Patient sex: F
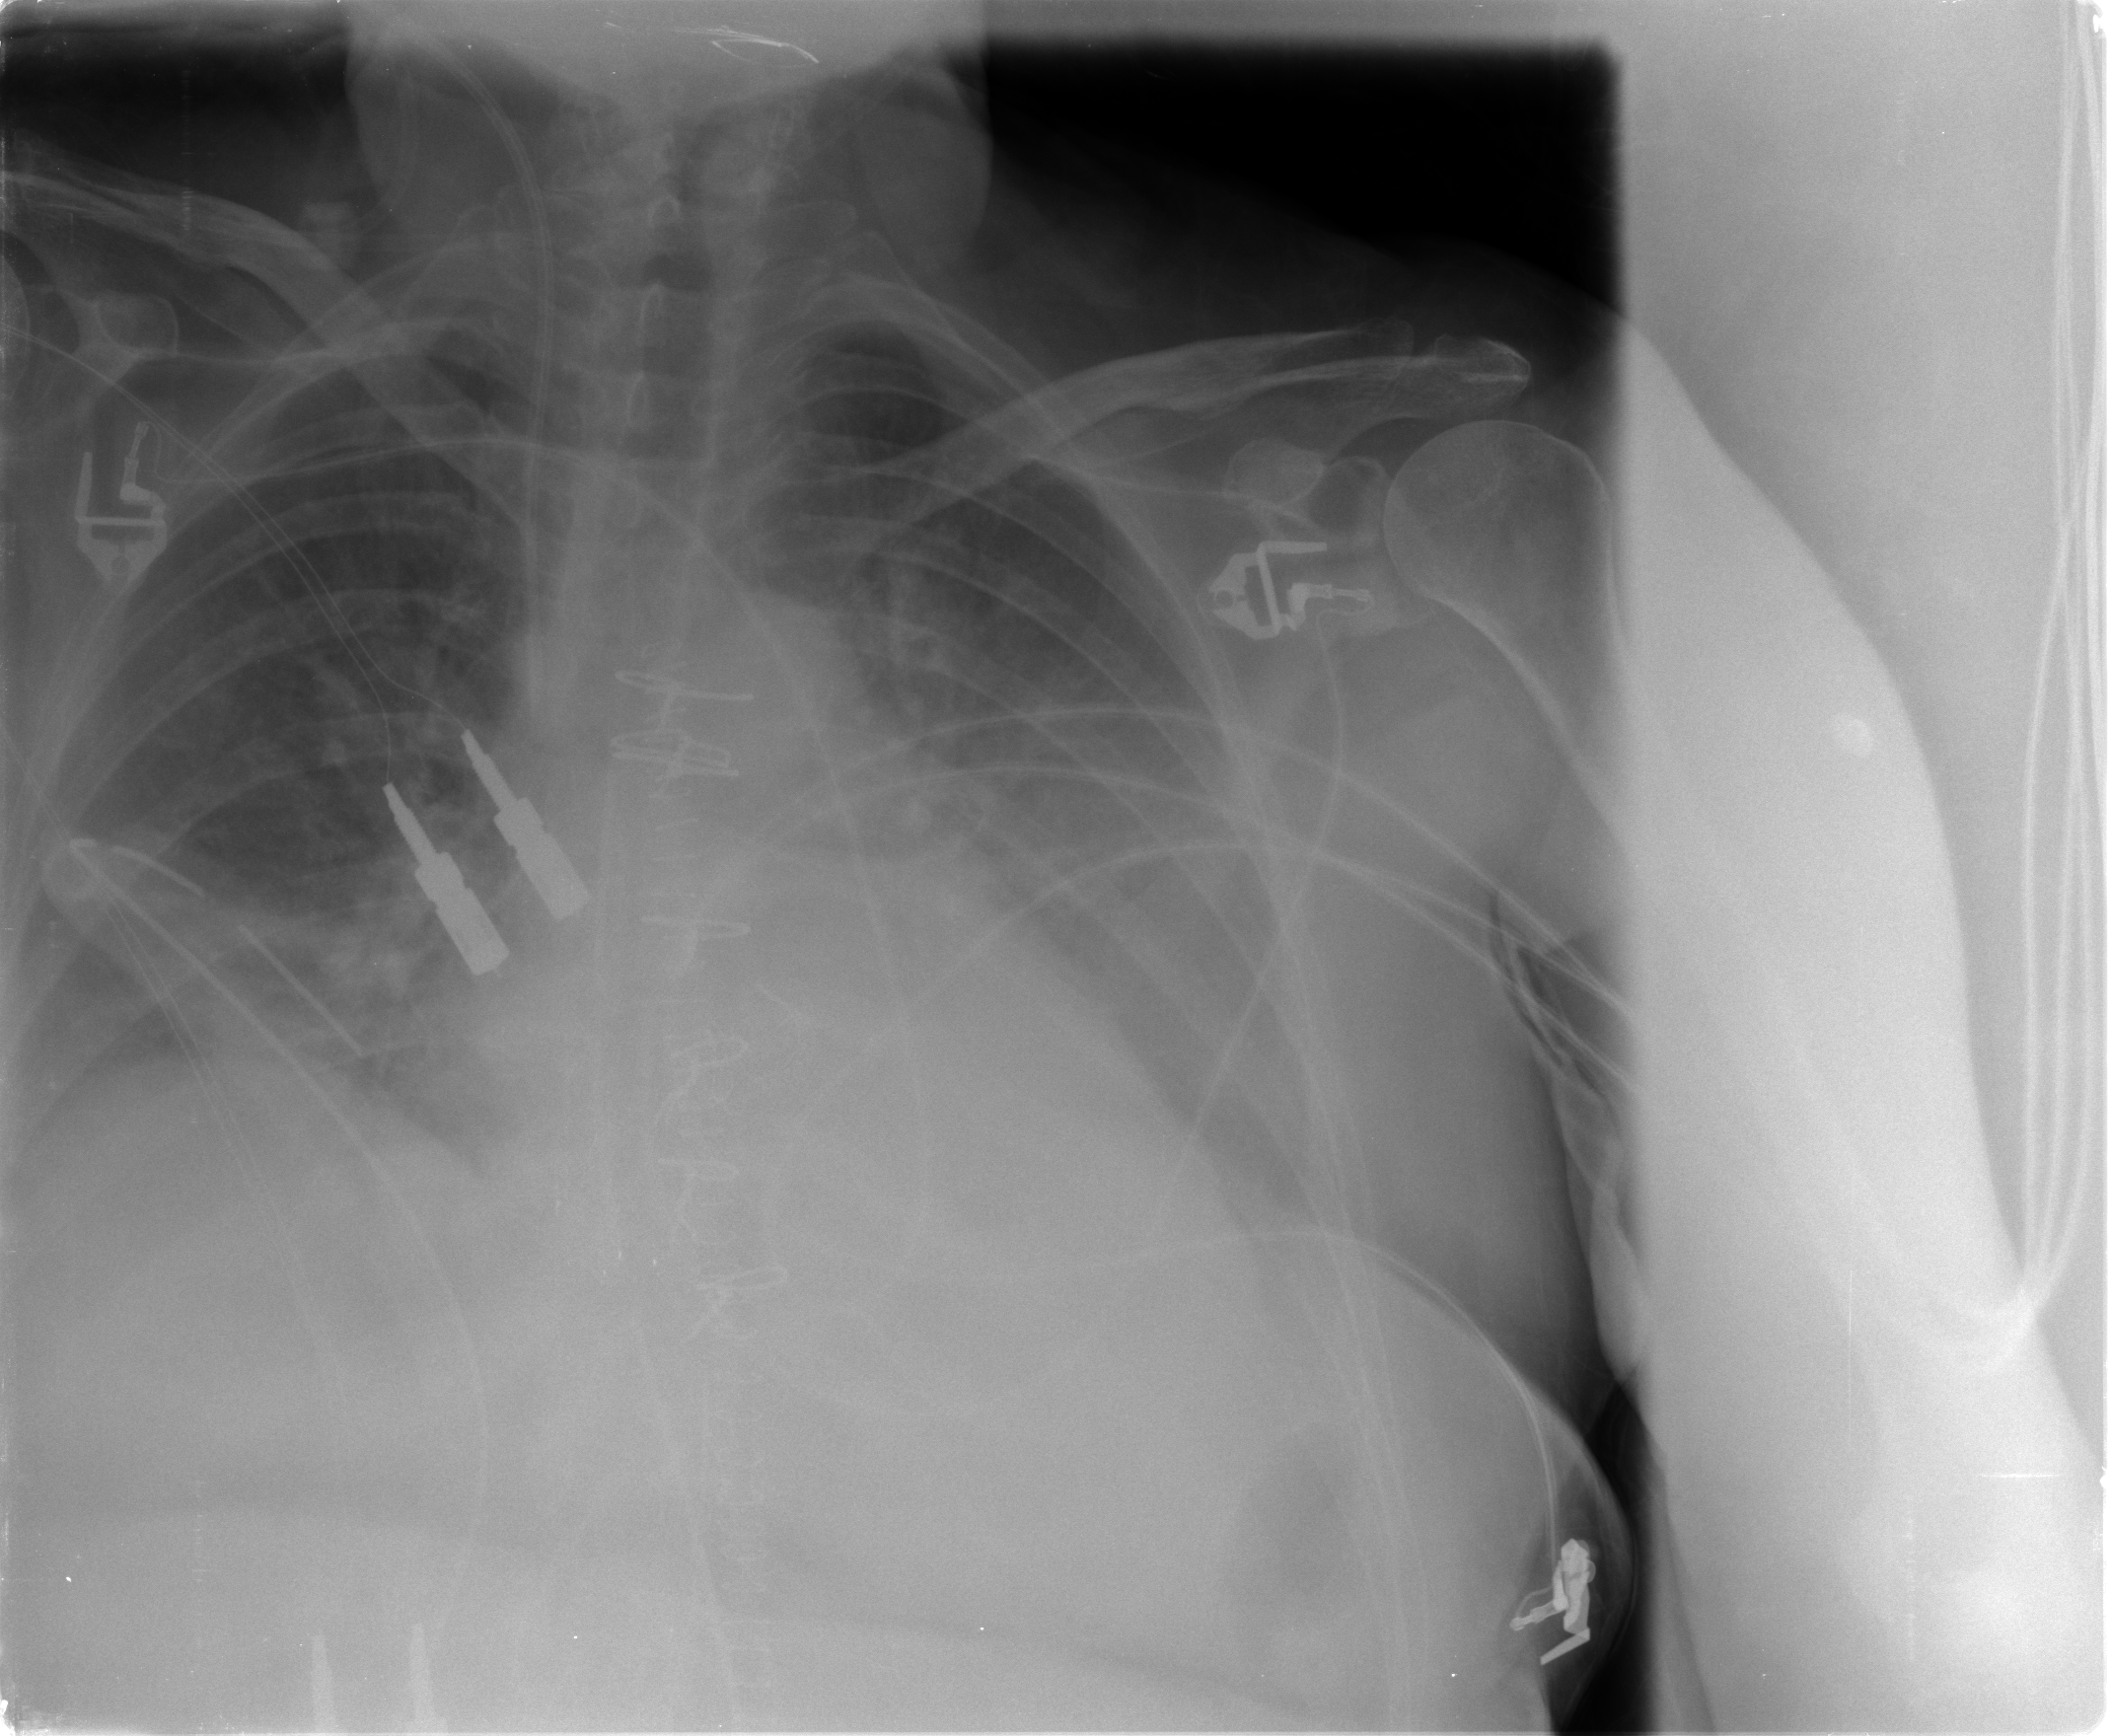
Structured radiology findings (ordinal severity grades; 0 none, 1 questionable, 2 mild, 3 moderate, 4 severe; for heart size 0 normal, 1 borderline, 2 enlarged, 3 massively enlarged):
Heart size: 2
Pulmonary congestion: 2
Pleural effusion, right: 2
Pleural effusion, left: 2
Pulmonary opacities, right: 0
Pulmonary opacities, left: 0
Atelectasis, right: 2
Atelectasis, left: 2